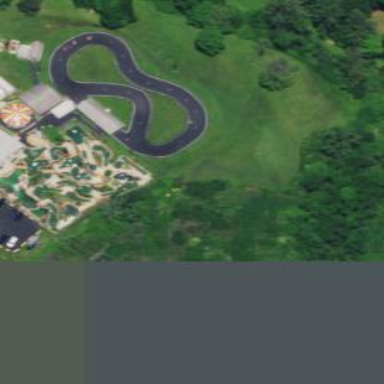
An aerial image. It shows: Miniature golf course.